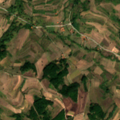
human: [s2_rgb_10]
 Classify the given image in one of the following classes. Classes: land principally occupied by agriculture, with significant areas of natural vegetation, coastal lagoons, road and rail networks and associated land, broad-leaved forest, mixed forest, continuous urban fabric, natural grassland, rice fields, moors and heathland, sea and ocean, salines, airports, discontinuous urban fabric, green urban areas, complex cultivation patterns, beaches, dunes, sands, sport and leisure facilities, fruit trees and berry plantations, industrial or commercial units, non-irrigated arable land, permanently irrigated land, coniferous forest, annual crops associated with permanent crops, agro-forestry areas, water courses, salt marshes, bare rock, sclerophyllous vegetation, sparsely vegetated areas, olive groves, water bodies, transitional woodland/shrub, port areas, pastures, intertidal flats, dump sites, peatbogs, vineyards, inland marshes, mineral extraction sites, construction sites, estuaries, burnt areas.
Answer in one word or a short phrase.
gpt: complex cultivation patterns, land principally occupied by agriculture, with significant areas of natural vegetation